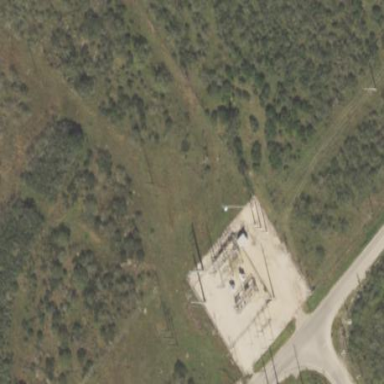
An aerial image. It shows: Outdoor power substation surrounded by fence. The substation is specifically for distribution purposes.